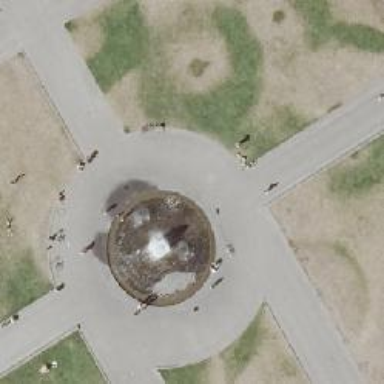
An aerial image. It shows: Fountain.